Interaction volume radius: 5 \u00c5
Interaction volume height: 15 \u00c5
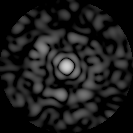
Disorder parameter: 0.7737